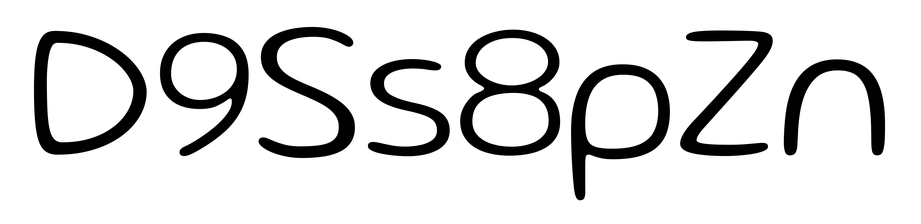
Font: Gluten_ExtraLight